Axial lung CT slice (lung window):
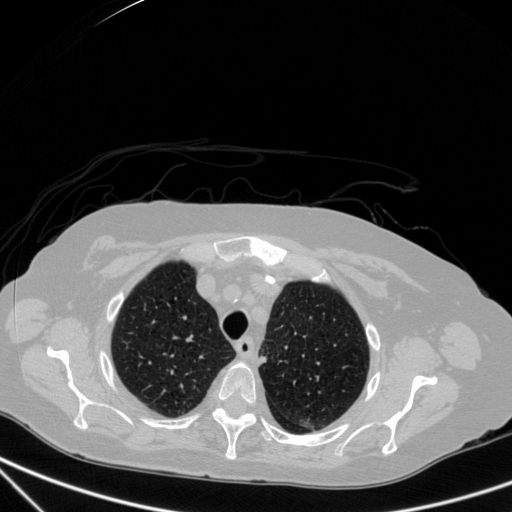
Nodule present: no